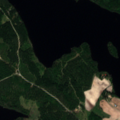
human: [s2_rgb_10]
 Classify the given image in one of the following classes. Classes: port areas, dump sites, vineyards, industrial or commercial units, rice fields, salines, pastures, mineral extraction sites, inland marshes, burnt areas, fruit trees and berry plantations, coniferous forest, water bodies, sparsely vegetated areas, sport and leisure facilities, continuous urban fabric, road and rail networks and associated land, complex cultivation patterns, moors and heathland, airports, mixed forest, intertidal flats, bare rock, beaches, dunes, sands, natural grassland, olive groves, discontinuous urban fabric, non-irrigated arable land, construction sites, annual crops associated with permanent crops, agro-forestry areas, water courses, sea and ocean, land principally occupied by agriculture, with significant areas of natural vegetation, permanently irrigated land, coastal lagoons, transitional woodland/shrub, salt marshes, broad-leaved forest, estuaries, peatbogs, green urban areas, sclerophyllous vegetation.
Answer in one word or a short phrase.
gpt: mixed forest, water bodies